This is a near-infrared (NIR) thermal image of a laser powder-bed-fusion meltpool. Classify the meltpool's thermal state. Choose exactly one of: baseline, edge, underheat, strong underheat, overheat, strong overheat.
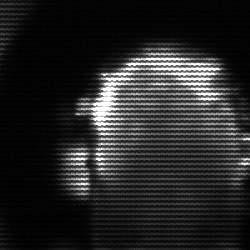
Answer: baseline